Question: I'm trying to create a custom table view cell that has a button on the right hand side, such that I can click that button and do something different than when I click the regular cell. The problem right now is that on the top cell, where the cell should be rounded, the button is not getting cut off (see picture). I've heard of the view.clipsToBounds property, but I guess I'm not entirely sure how to go about implementing in my custom UITableViewCell class. Thanks for the help!

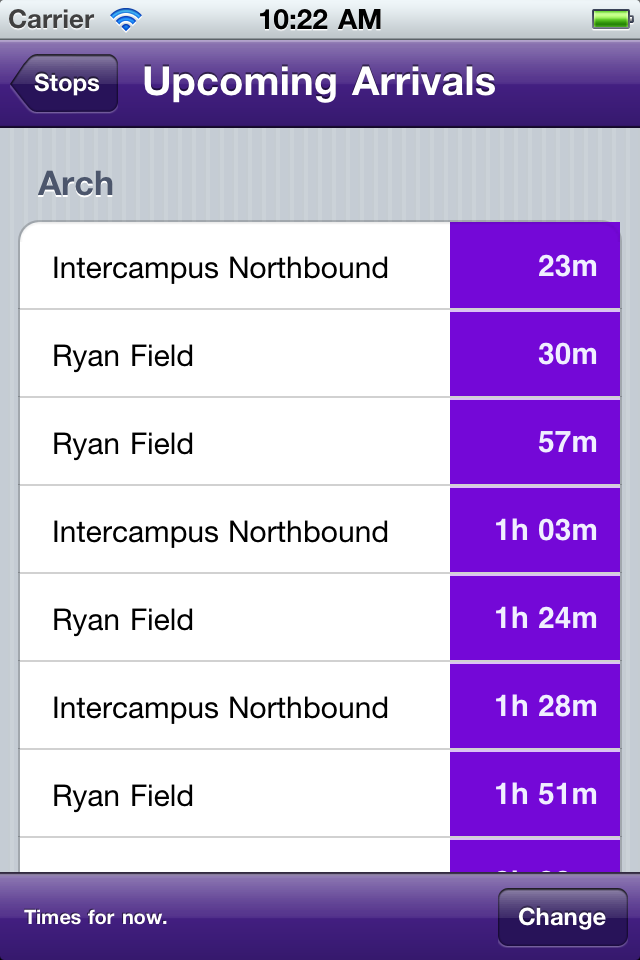
Answer: You could use a image as background, the image must have the right-high corner rounded. Then use the follow code:
'''
UIImage *corner = [UIImage imageWithContentsOfFile:@"/path/to/image"]; //Or imageNamed:@"image"
purpleButton1.setBackgroundImage:corner forState:UIControlStateNormal];
'''
That should work.